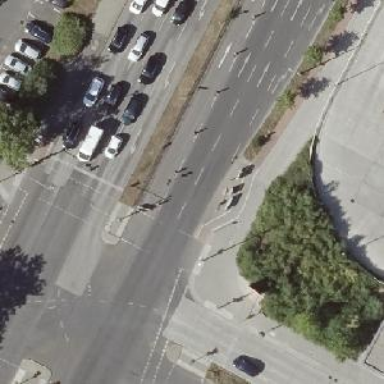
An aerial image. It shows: Crossing with traffic signals.